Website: macys
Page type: cross-sells
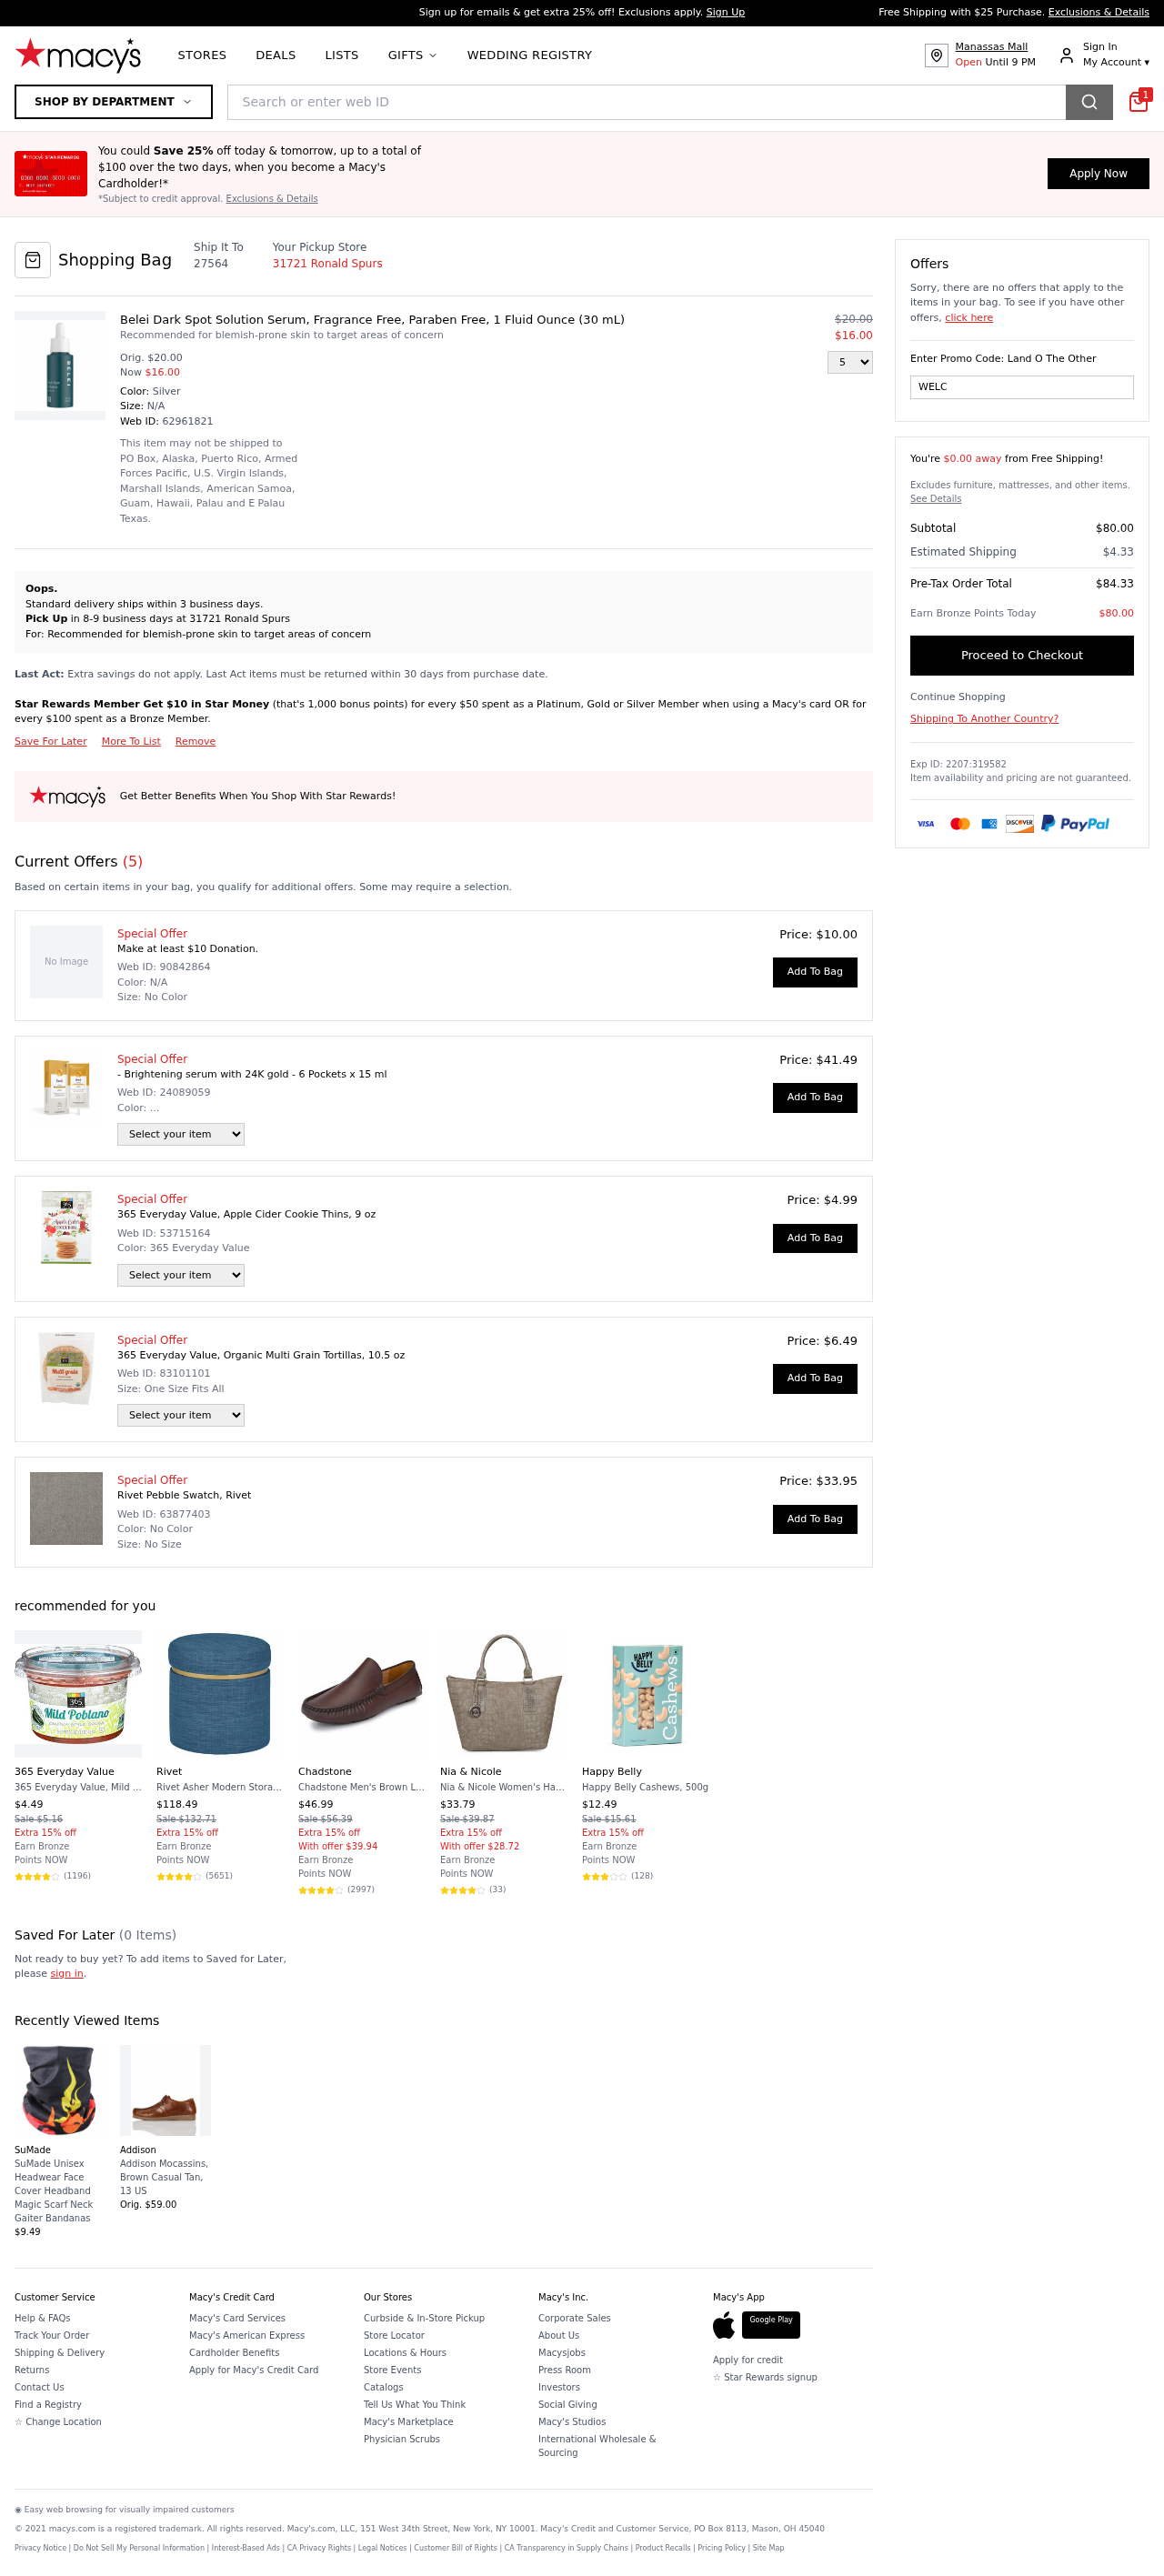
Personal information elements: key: PII_LOCATION1_STREET
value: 31721 Ronald Spurs
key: PII_POSTCODE
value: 27564
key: PII_PROMO_CODE
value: WELCOME07
Product elements: key: PRODUCT10_BRAND
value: Happy Belly
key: PRODUCT10_NAME
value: Happy Belly Cashews, 500g
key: PRODUCT10_NUM_RATINGS
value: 128
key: PRODUCT10_PRICE
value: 12.49
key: PRODUCT10_RATING
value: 3.9
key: PRODUCT11_BRAND
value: SuMade
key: PRODUCT11_NAME
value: SuMade Unisex Headwear Face Cover Headband Magic Scarf Neck Gaiter Bandanas
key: PRODUCT11_PRICE
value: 9.49
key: PRODUCT12_BRAND
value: Addison
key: PRODUCT12_NAME
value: Addison Mocassins, Brown Casual Tan, 13 US
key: PRODUCT12_PRICE
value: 59
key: PRODUCT1_DESC
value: Recommended for blemish-prone skin to target areas of concern
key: PRODUCT1_NAME
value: Belei Dark Spot Solution Serum, Fragrance Free, Paraben Free, 1 Fluid Ounce (30 mL)
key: PRODUCT1_PRICE
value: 16
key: PRODUCT1_QUANTITY
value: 5
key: PRODUCT2_NAME
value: - Brightening serum with 24K gold - 6 Pockets x 15 ml
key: PRODUCT2_PRICE
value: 41.49
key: PRODUCT3_NAME
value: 365 Everyday Value, Apple Cider Cookie Thins, 9 oz
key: PRODUCT3_PRICE
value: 4.99
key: PRODUCT4_NAME
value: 365 Everyday Value, Organic Multi Grain Tortillas, 10.5 oz
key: PRODUCT4_PRICE
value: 6.49
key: PRODUCT5_NAME
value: Rivet Pebble Swatch, Rivet
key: PRODUCT5_PRICE
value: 33.95
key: PRODUCT6_BRAND
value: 365 Everyday Value
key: PRODUCT6_NAME
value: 365 Everyday Value, Mild Poblano Cantina Style Salsa, 16 oz
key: PRODUCT6_NUM_RATINGS
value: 1196
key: PRODUCT6_PRICE
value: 4.49
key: PRODUCT6_RATING
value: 4.7
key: PRODUCT7_BRAND
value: Rivet
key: PRODUCT7_NAME
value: Rivet Asher Modern Storage Ottoman, 15.75"W, Fabric, Navy (Renewed)
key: PRODUCT7_NUM_RATINGS
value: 5651
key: PRODUCT7_PRICE
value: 118.49
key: PRODUCT7_RATING
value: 4.4
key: PRODUCT8_BRAND
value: Chadstone
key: PRODUCT8_NAME
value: Chadstone Men's Brown Loafers-7 UK (41 EU) (CH 141)
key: PRODUCT8_NUM_RATINGS
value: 2997
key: PRODUCT8_PRICE
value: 46.99
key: PRODUCT8_RATING
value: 4
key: PRODUCT9_BRAND
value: Nia & Nicole
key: PRODUCT9_NAME
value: Nia & Nicole Women's Handbag (Grey)
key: PRODUCT9_NUM_RATINGS
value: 33
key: PRODUCT9_PRICE
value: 33.79
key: PRODUCT9_RATING
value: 4.3
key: PRODUCT1_ORIGINAL_PRICE
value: $20.00
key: PRODUCT6_ORIGINAL_PRICE
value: Sale $5.16
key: PRODUCT7_ORIGINAL_PRICE
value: Sale $132.71
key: PRODUCT8_ORIGINAL_PRICE
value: Sale $56.39
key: PRODUCT9_ORIGINAL_PRICE
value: Sale $39.87
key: PRODUCT10_ORIGINAL_PRICE
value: Sale $15.61
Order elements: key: ORDER_ID
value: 62961821
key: ORDER_NUM_OFFERS
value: (5)
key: ORDER_FREE_SHIPPING_THRESHOLD
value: $0.00 away
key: ORDER_SUBTOTAL
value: $80.00
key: ORDER_SHIPPING_COST
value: $4.33
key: ORDER_TOTAL
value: $84.33
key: ORDER_POINTS_EARNED
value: $80.00
Search elements: key: HEADER_SEARCH
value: Search or enter web ID
Other elements: key: SAVED_NUM_ITEMS
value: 0